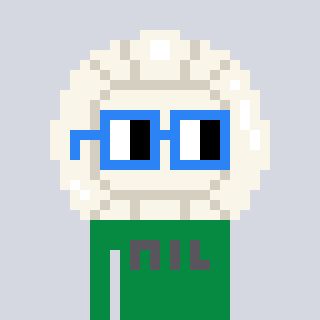
a pixel art character with square blue glasses, a volleyball-shaped head and a green-colored body on a cool background